Question: Alright so I have some code that takes user input, fetches each letter's corresponding gif (a dancing letter) and stitches them together to form a word. Kind of like an animated font, basically.
My problem is that with PIL, it occasionally fills the background of one of the letters for around 1 frame with a red color, as demonstrated here:

This is my code that generates this
'''
import sys
from PIL import Image
from PIL import GifImagePlugin
from io import BytesIO
def text(str, procid):
t = []
for c in str:
t.append('letters/' + c + '.gif')
images = [Image.open(x) for x in t]
widths, heights = zip(*(i.size for i in images))
total_width = sum(widths)
max_height = max(heights)
x_offset = 0
imgs = []
for frame in range(0, images[0].n_frames):
new = Image.new('RGBA', (total_width, max_height))
x_offset = 0
for im in images:
im.seek(frame)
new.paste(im, (x_offset,0))
x_offset += im.size[0]
imgs.append(new)
img_io = BytesIO()
new.save(img_io, 'GIF', transparency=0, save_all=True, append_images=imgs, loop=0, disposal=2,duration=1,optimize=True)
img_io.seek(0)
return img_io
'''
Any ideas as to why it does this, and is it possible to fix this?
Edit: I've attached the input GIFS used to create the animated "TEST"
e.gif <URL>
s.gif <URL>
t.gif <URL>
Edit 2: All the letters have the same amount of frames, and the red background is not present anywhere in S.gif meaning it has to be a PIL problem or a problem with my code.
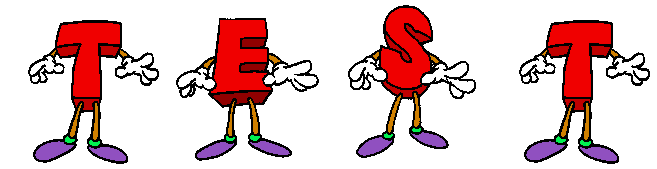
Answer: I was able to fix it by downloading a different set of the same dancing letters from a somewhat more reputable source. (The previous ones were uploaded to tenor so it could've been modified in some ways)